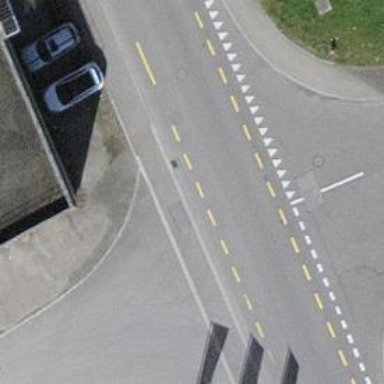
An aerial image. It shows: Unclassified road with cycle lane.